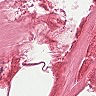
Metastatic tissue present: no